Interaction volume radius: 5 \u00c5
Interaction volume height: 10 \u00c5
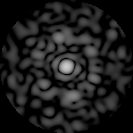
Disorder parameter: 0.7677